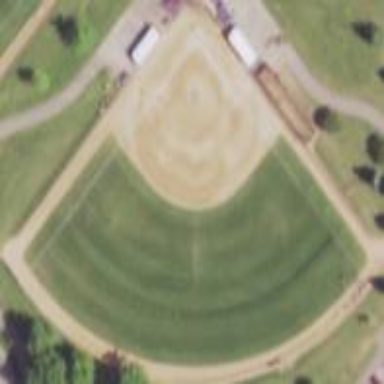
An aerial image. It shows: Baseball pitch for leisure and sports activities.